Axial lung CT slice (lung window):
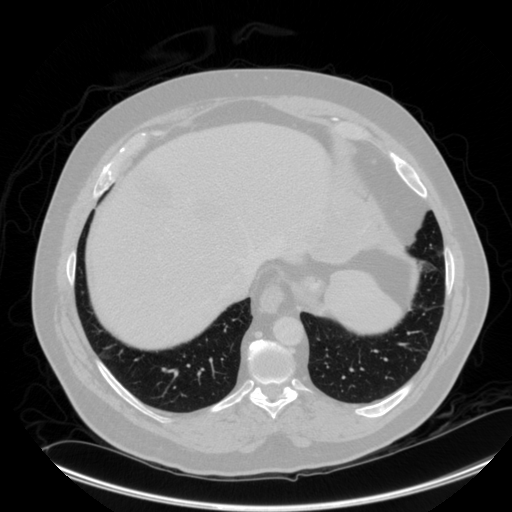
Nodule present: no